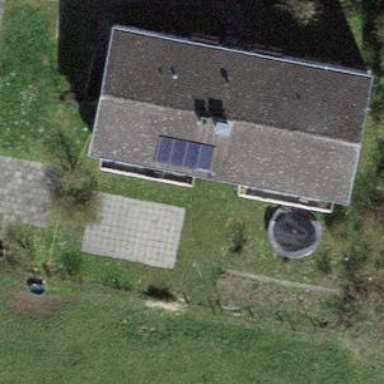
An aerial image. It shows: Building with tiled roof.